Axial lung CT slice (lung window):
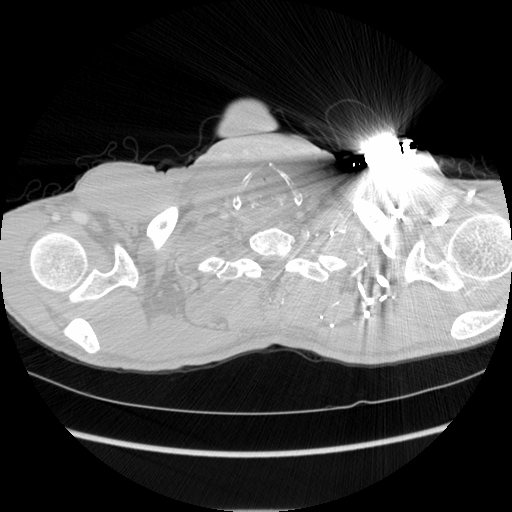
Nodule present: no